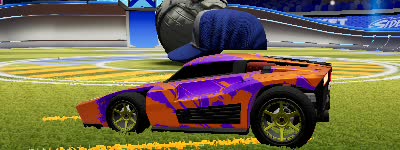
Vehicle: breakout